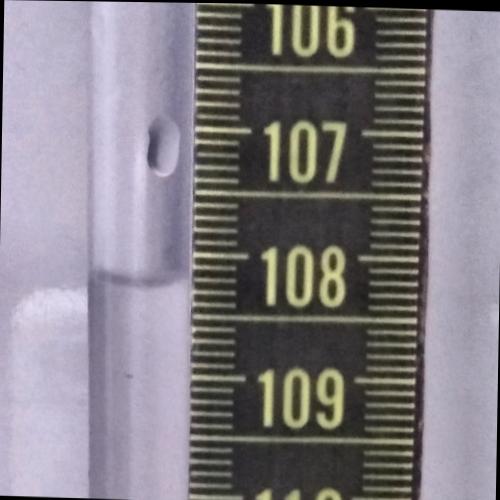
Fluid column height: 108.2 cm